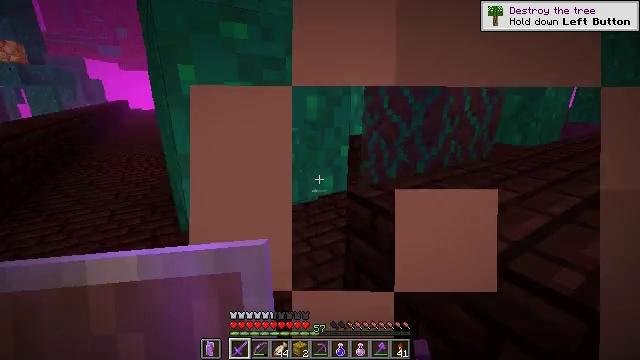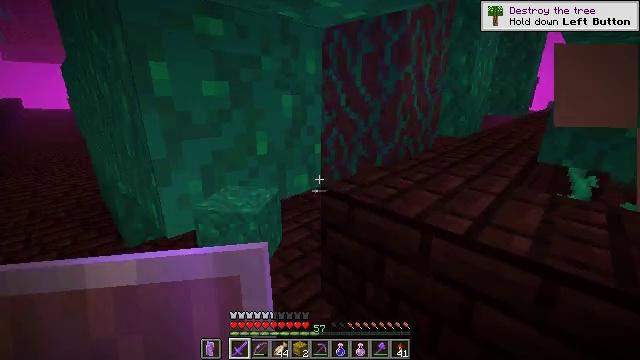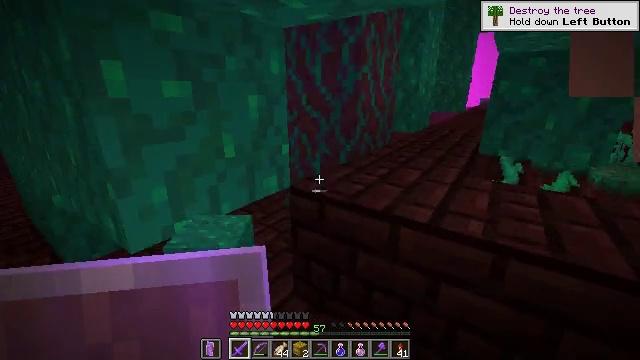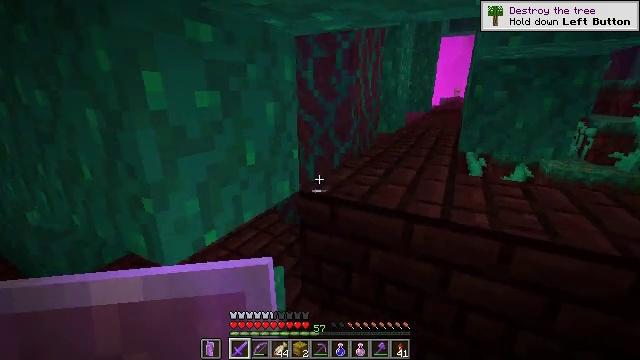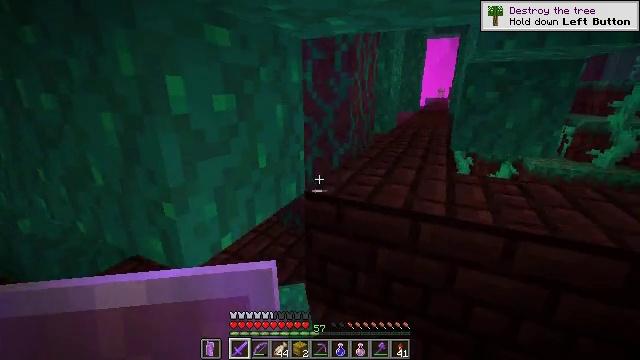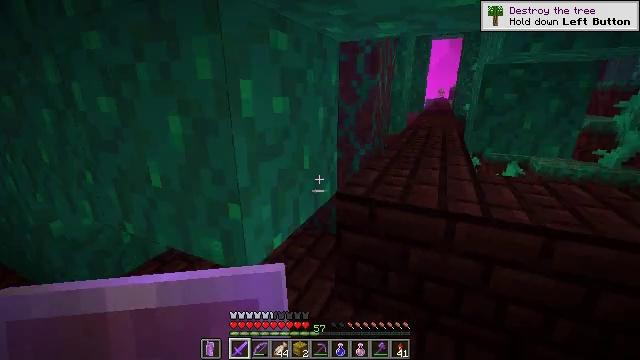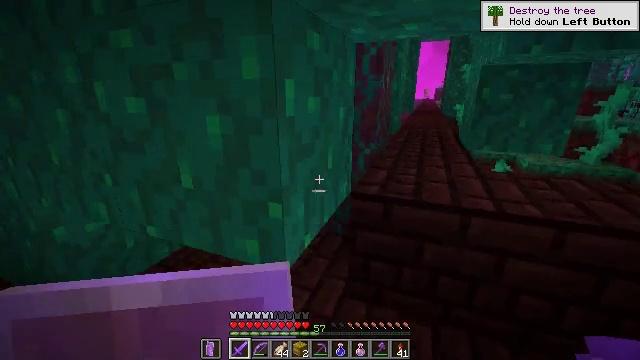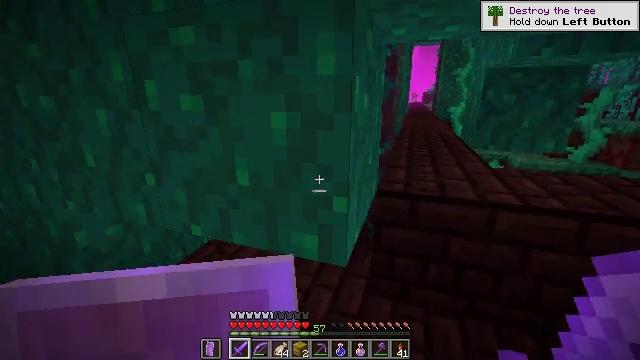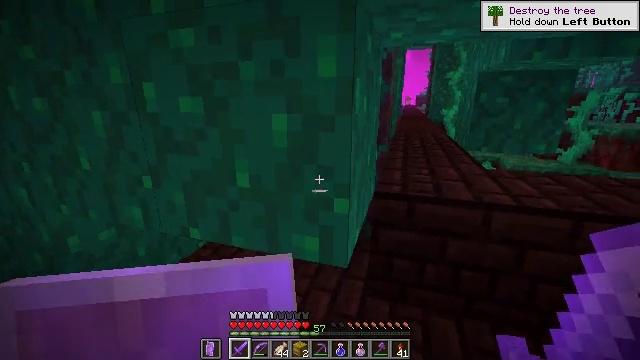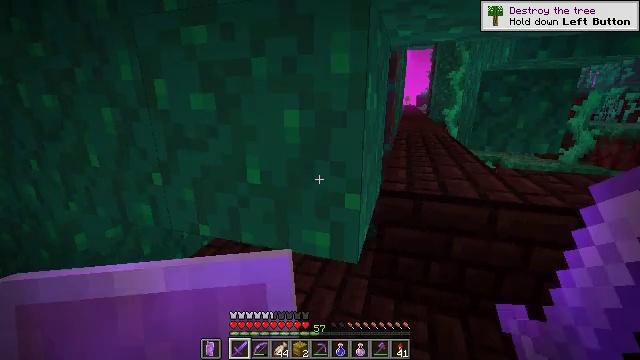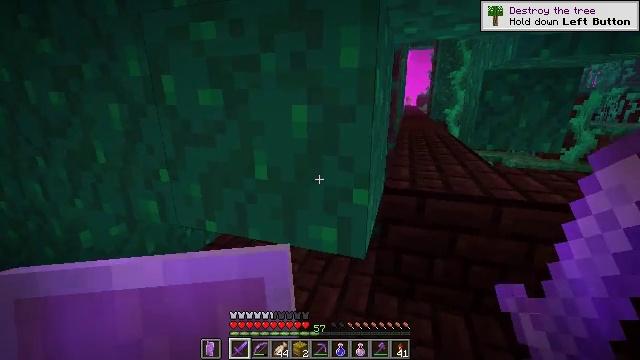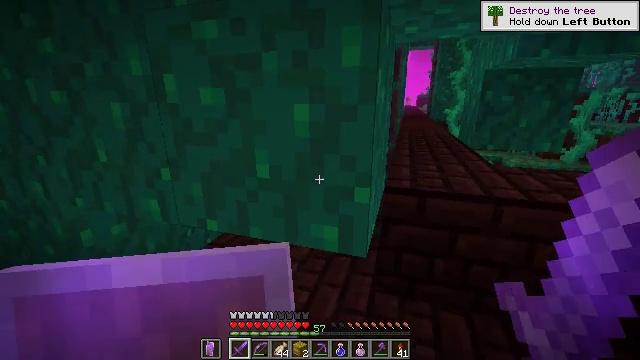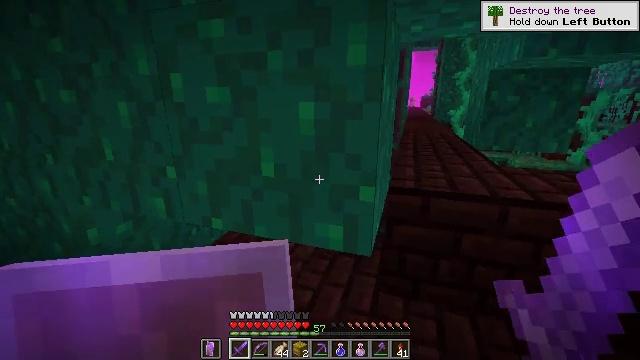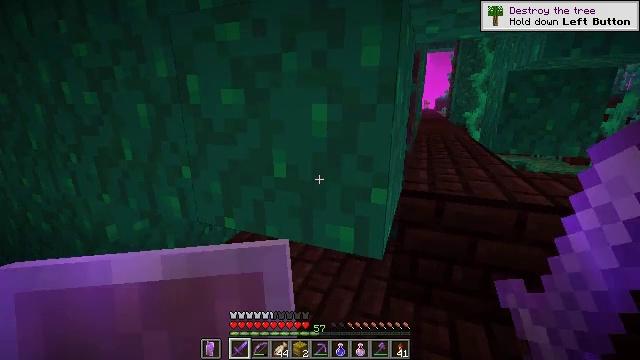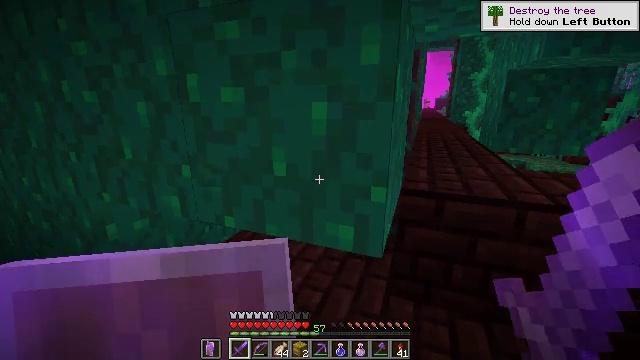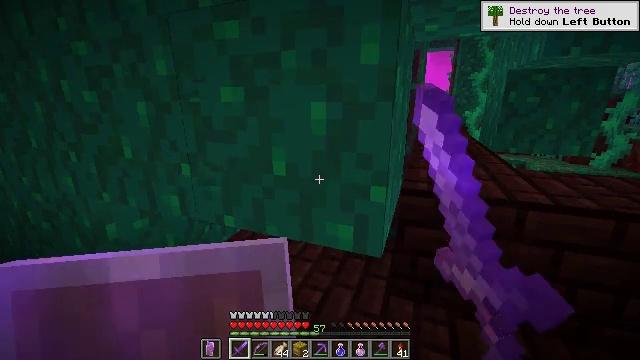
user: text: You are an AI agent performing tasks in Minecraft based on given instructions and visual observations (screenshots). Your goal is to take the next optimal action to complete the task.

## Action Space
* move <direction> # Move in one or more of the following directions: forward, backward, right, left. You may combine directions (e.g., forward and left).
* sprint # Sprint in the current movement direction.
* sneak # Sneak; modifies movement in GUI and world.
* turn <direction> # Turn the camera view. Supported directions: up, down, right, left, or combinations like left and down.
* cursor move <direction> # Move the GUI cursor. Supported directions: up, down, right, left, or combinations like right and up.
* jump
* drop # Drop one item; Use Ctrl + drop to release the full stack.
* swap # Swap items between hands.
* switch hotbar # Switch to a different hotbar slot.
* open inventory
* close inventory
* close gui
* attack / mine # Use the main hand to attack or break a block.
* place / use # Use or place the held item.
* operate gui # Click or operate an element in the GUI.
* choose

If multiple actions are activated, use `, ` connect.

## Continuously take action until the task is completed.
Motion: motion action
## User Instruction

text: Attack the warped wart block to obtain it.
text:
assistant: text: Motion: move left, turn right
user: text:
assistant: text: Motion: move left, turn right
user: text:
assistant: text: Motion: move left, turn right
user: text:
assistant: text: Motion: move left, turn right
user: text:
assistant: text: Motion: move left
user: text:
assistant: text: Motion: move left, turn right
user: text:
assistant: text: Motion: turn right
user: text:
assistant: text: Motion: turn right
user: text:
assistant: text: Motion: no_op
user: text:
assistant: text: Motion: no_op
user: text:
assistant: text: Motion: no_op
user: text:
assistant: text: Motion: no_op
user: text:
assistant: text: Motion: turn left
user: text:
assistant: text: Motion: attack / mine
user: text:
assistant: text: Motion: attack / mine
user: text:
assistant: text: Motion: attack / mine
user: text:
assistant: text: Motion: attack / mine
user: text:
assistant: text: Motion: attack / mine
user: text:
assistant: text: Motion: attack / mine
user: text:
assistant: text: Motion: attack / mine
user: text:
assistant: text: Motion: attack / mine
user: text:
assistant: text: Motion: attack / mine
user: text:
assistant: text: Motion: attack / mine
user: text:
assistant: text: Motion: attack / mine
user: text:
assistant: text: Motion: attack / mine
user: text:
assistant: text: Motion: attack / mine
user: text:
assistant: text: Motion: attack / mine
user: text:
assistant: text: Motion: attack / mine
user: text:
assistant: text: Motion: attack / mine
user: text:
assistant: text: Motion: attack / mine